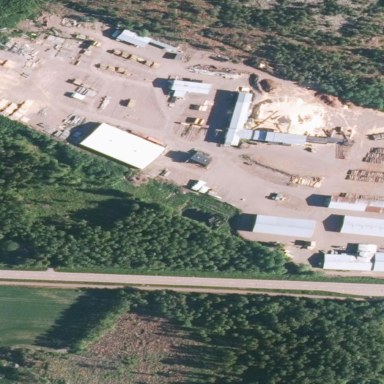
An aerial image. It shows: Industrial area that houses sawmill.